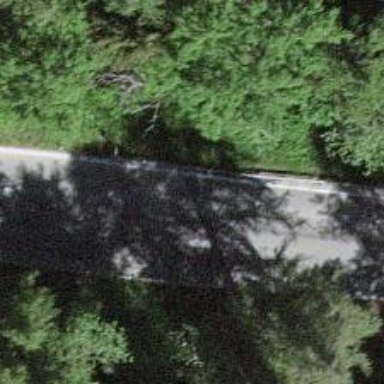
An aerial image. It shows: Tertiary road.